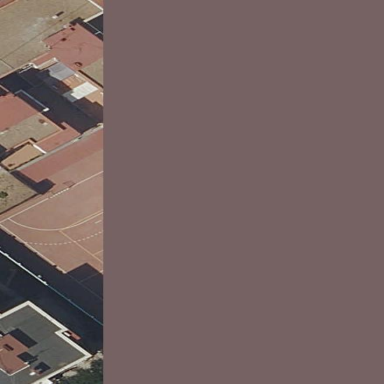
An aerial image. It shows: School.